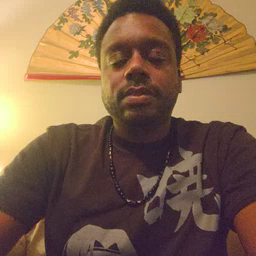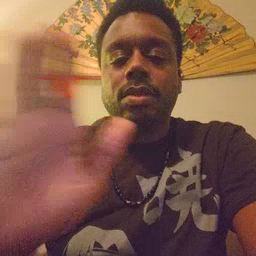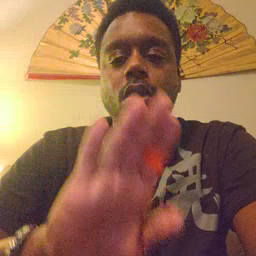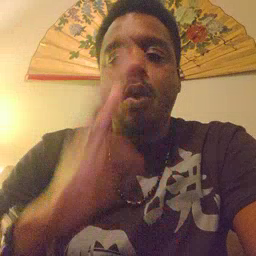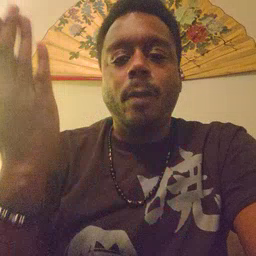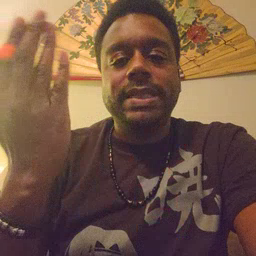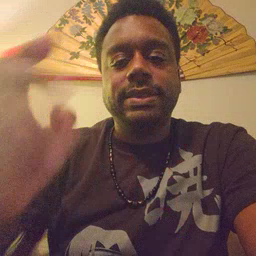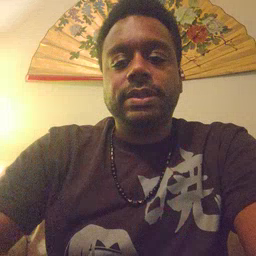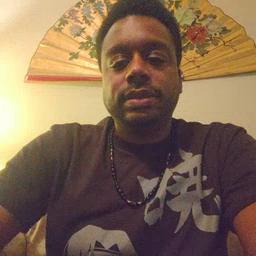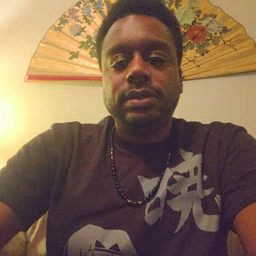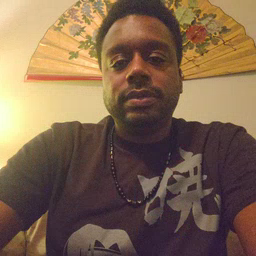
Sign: open